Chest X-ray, PA view. Patient: 43 years old, sex M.
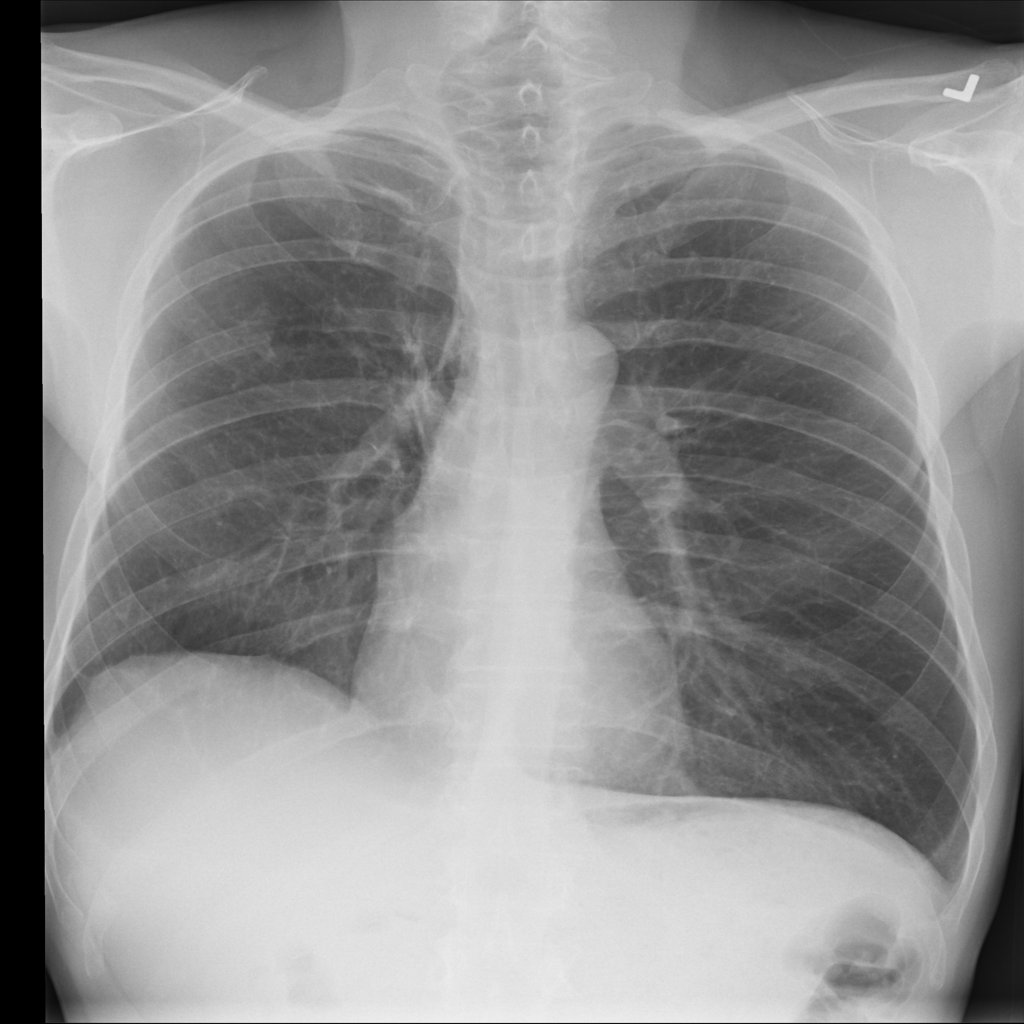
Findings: Pneumothorax